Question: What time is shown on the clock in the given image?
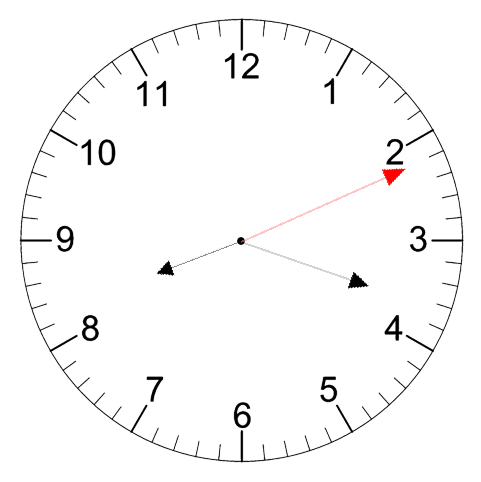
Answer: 08:18:11